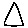
Label: triangle